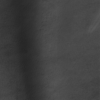
Label: not_dusty